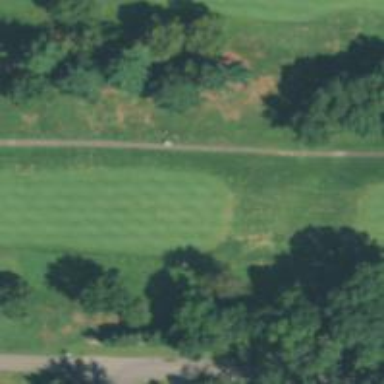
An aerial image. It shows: View of golf hole.